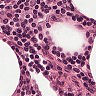
Metastatic tissue present: no